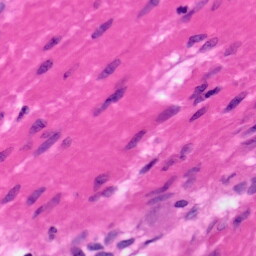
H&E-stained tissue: Pancreatic